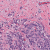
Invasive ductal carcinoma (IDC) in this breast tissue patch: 1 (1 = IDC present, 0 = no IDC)